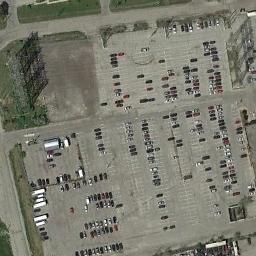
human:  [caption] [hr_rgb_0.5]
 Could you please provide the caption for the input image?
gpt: The parking lot has some cars of different colors but lots of parking spaces are still empty .

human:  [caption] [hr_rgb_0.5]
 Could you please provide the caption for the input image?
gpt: Many cars of different styles and colors are on the parking lot .

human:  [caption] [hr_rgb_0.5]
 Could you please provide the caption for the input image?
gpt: More than a half of the cars in the parking lot are black .

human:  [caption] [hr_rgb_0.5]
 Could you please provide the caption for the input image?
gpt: There are some cars on the parking lot .

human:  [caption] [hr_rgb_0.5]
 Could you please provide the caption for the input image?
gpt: There are some green lawns beside the parking lot .